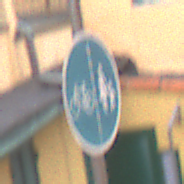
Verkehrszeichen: GetrennterRadUndGehwegRadwegLinks
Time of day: Midday
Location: Outdoor (Urban)
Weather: Overcast
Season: NotSpecified
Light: Natural